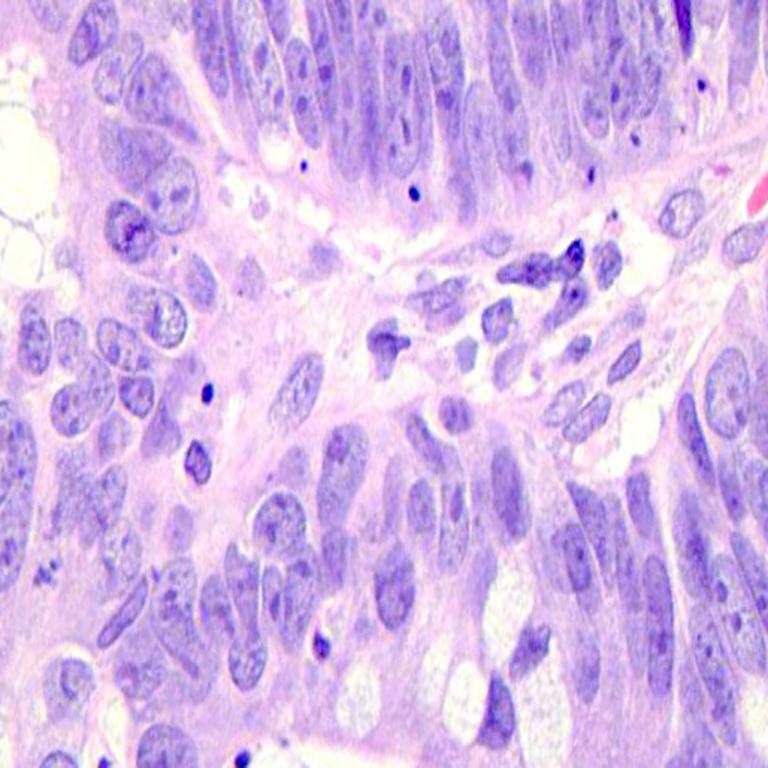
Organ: colon
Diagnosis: adenocarcinomas